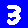
Digit: 3